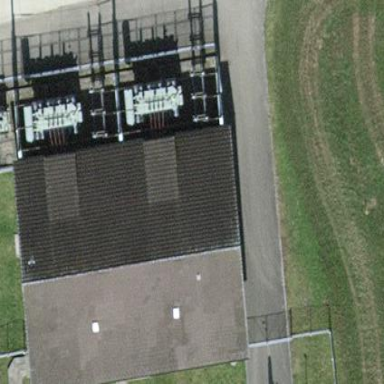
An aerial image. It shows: Building housing switchgear for power distribution.